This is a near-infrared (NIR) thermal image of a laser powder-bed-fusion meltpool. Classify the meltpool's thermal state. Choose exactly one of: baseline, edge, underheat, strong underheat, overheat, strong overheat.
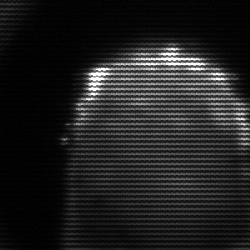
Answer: strong underheat